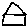
Label: house